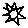
Label: sun